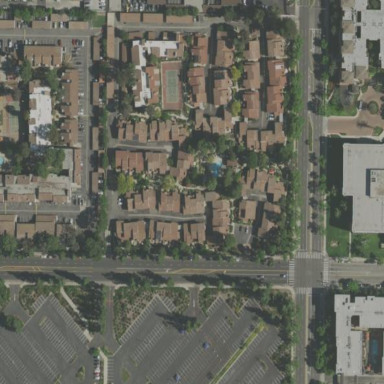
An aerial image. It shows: Condominium in residential area.